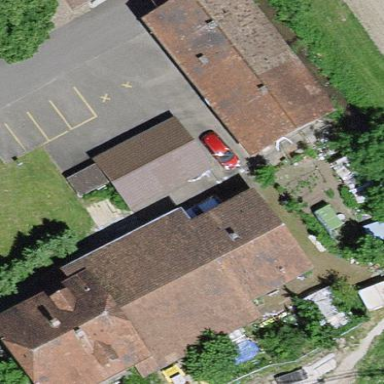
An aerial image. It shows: Garage building.